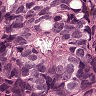
Metastatic tissue present: yes